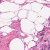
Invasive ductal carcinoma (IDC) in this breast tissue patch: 0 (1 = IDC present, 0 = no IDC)